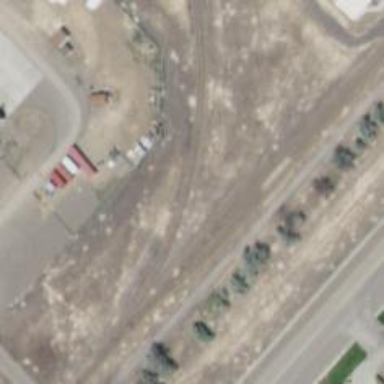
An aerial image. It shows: Railway siding for service.